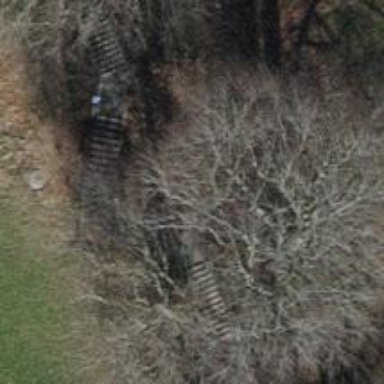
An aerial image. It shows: Bench.